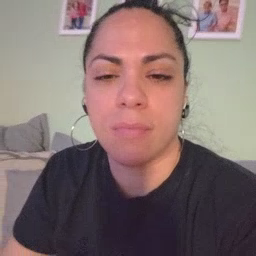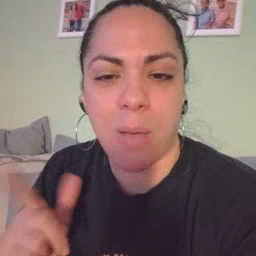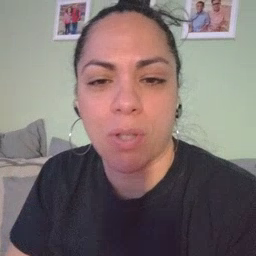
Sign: cowboy